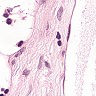
Metastatic tissue present: no